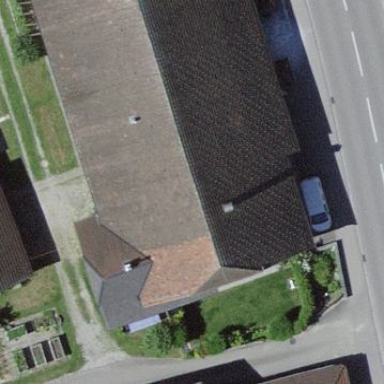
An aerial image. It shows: Farm building with gabled roof.